Aerial crown-view tile of a tropical tree (Barro Colorado Island, Panama), acquired 20250616:
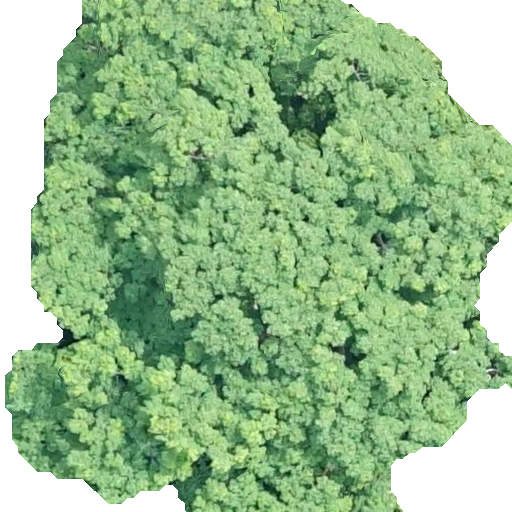
Species: Pseudobombax septenatum
GBIF accepted scientific name: Pseudobombax septenatum
Crown area: 319.823 m²